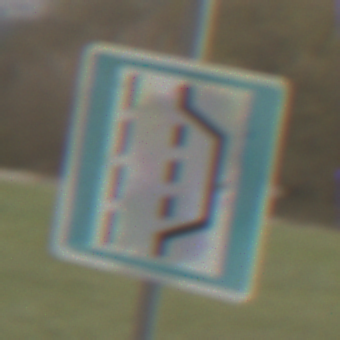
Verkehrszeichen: NothalteUndPannenbucht
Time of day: MorningAfternoon
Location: Outdoor (Suburban)
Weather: Overcast
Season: NotSpecified
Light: Natural